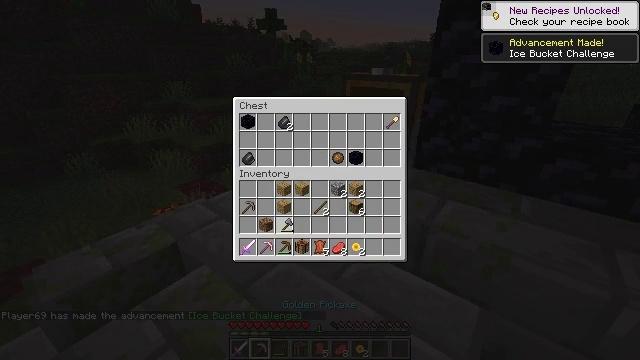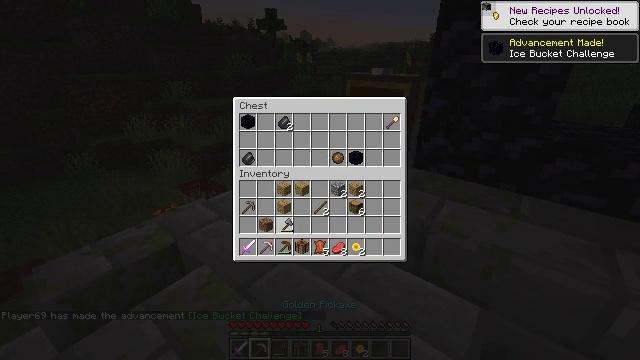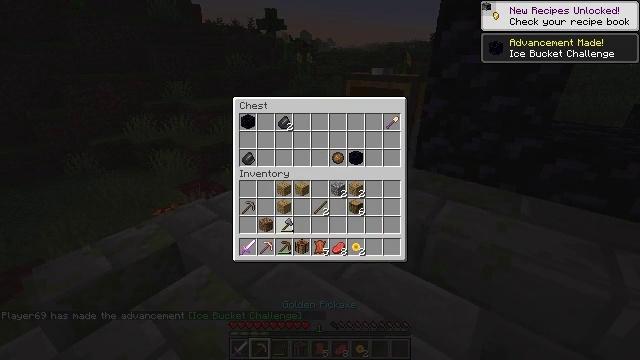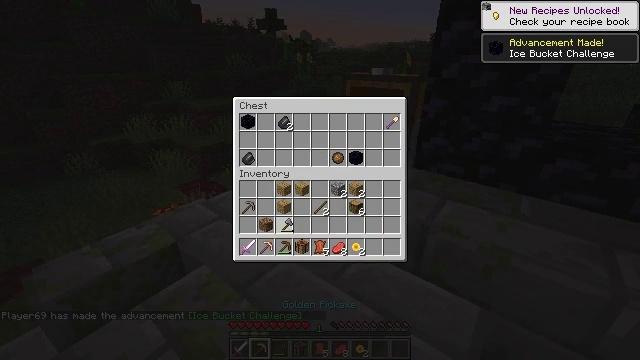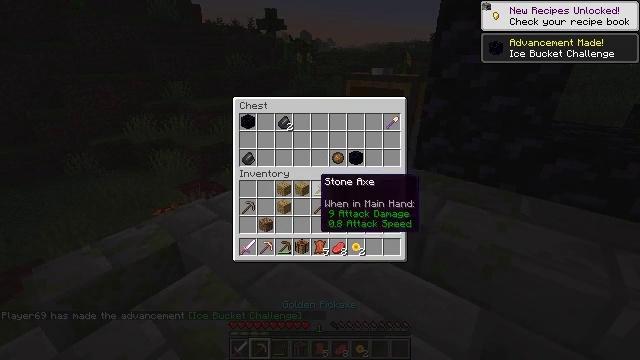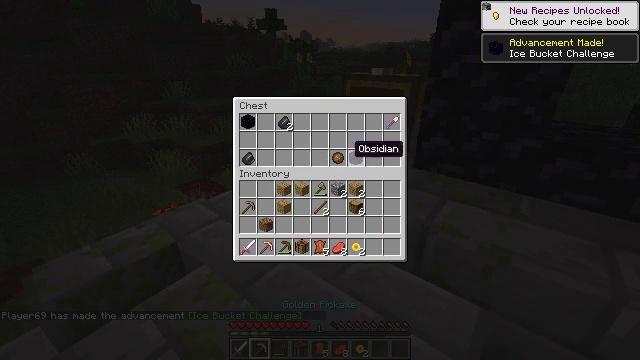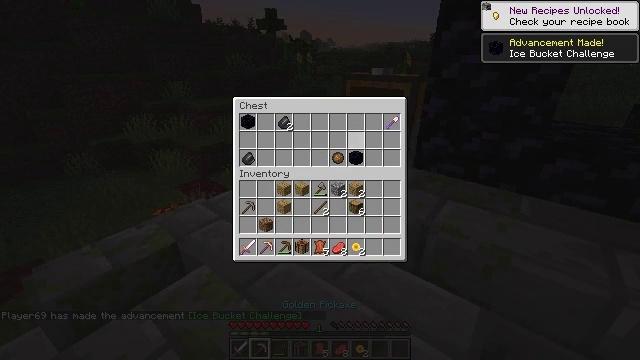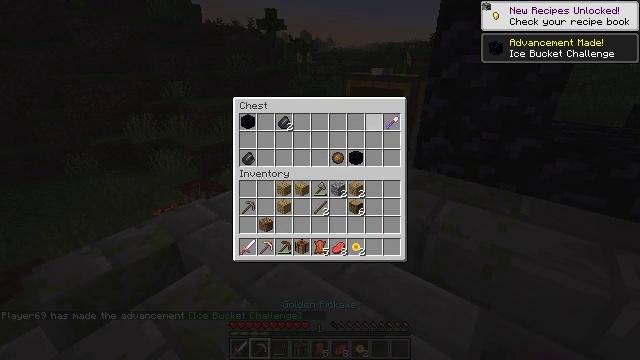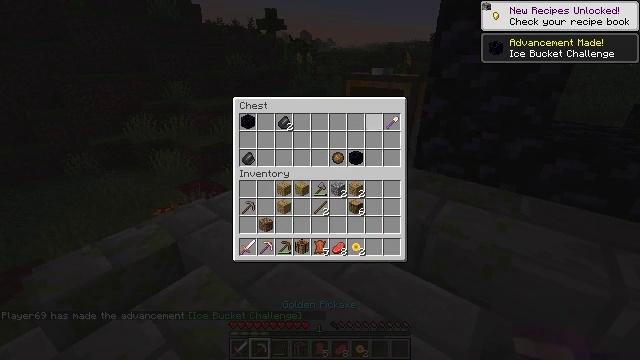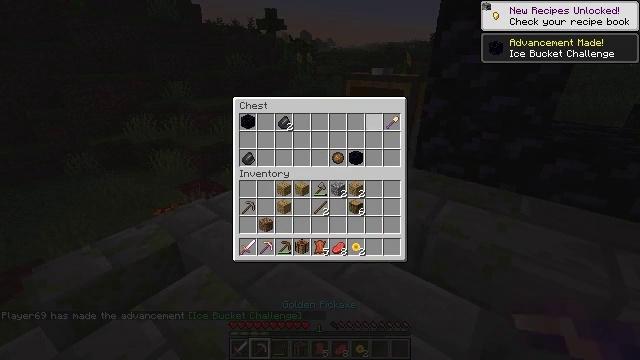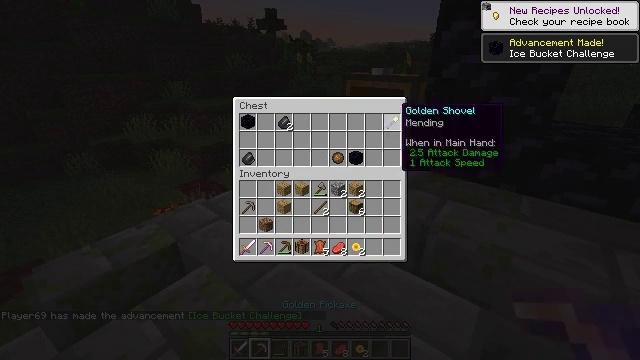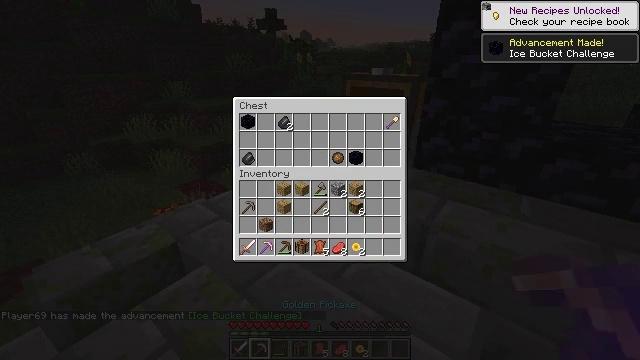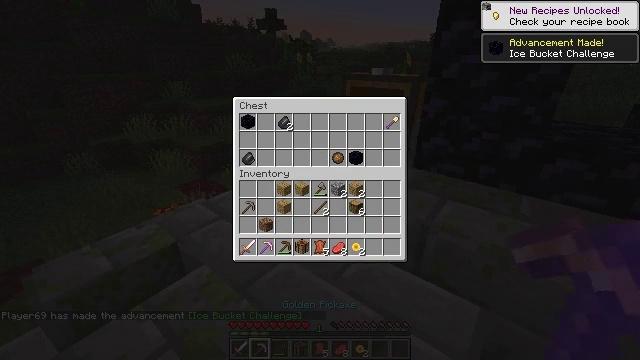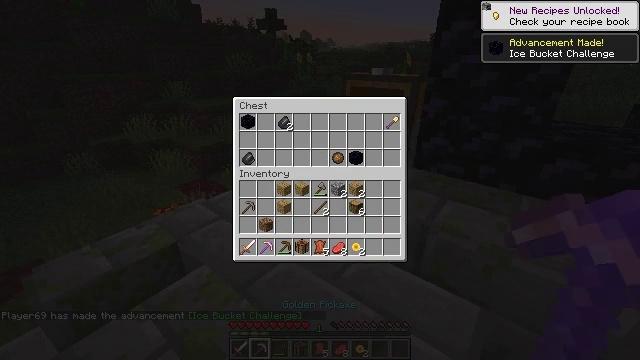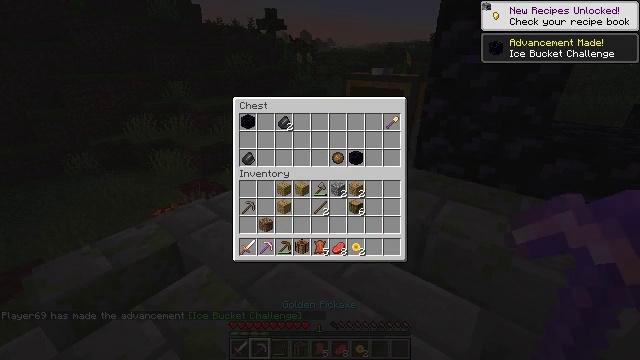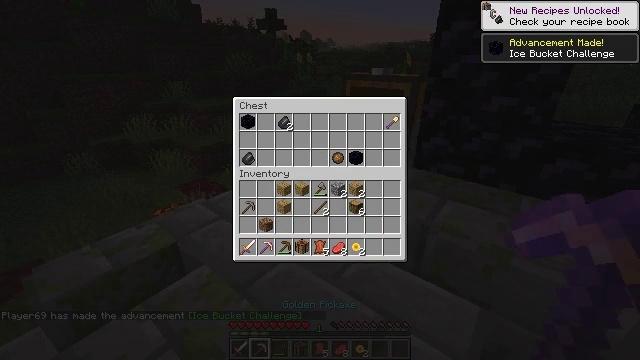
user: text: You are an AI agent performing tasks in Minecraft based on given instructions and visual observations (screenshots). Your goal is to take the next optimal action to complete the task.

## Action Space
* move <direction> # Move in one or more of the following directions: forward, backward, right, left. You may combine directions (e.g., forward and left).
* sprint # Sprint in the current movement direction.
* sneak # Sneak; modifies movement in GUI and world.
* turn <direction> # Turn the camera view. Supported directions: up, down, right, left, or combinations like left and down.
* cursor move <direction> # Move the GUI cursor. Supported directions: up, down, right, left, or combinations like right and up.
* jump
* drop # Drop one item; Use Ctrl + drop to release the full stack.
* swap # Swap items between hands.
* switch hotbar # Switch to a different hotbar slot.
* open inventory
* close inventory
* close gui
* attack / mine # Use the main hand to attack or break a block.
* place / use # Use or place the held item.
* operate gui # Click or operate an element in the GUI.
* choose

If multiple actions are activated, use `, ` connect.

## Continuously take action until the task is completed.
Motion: motion action
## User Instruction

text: Break the chest to retrieve items inside.
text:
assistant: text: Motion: operate gui
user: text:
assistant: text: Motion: operate gui
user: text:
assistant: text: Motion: operate gui
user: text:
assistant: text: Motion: cursor move right and up
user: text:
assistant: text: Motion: cursor move right and up
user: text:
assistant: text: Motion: cursor move right and up
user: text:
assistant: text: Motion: no_op
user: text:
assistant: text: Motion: no_op
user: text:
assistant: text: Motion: cursor move right
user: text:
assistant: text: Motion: cursor move right
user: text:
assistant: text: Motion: cursor move right
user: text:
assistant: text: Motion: no_op
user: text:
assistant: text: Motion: no_op
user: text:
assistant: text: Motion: no_op
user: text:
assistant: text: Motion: cursor move left
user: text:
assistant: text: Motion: no_op
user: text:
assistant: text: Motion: no_op
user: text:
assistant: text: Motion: no_op
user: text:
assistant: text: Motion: no_op
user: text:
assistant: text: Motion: no_op
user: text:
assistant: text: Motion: no_op
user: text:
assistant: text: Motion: operate gui
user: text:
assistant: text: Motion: operate gui
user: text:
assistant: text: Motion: operate gui
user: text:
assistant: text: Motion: no_op
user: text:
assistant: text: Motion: cursor move left and down
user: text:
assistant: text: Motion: cursor move left and down
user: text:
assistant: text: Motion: cursor move left and down
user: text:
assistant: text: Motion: no_op
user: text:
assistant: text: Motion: no_op